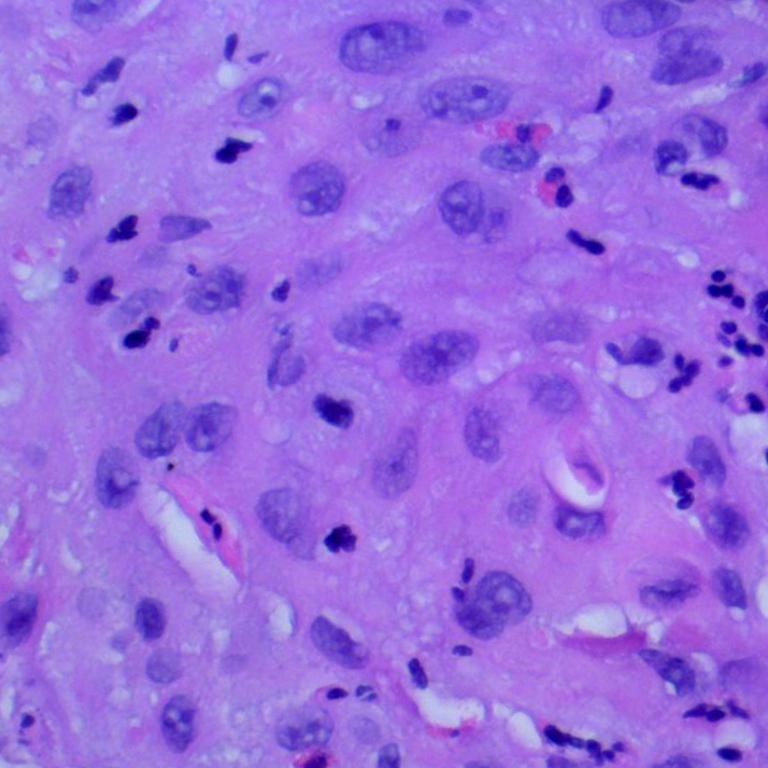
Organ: lung
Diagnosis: squamous carcinomas